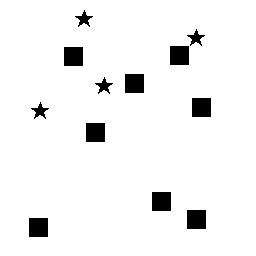
Squares: 8
Triangles: 0
Stars: 4
Total shapes: 12